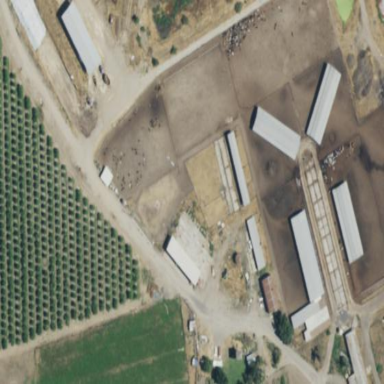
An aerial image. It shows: Farmyard area.